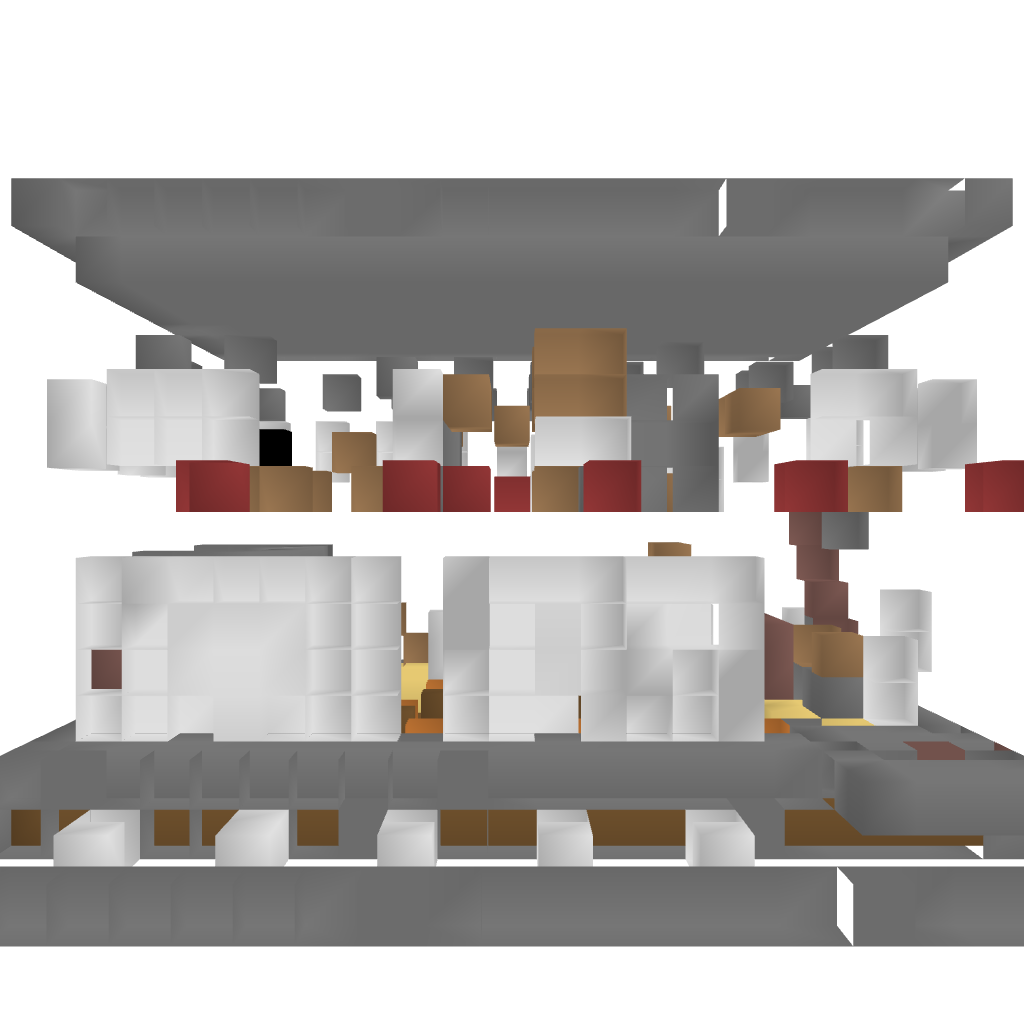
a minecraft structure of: Lower-class Modern Convenience Store with Apartments bad low quality